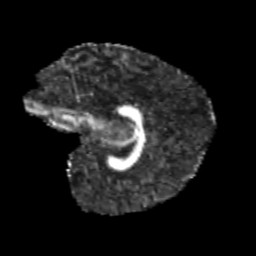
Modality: FA
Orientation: sagittal
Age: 10
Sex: female
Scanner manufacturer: siemens
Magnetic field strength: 3 T
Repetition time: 3.8 s
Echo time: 0.07 s